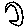
Label: moon